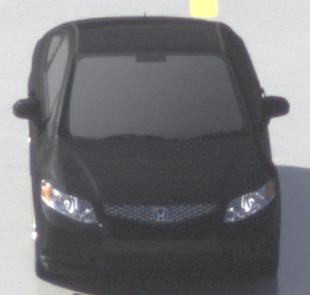
Make: Honda
Model: Civic Limousine 1.8
Detailed model: Civic (IX) Limousine
Model produced from: 2014/05
Model produced until: 2017/06
Doors: 4
Color: black
Road condition: wet road
Daytime: morning or afternoon
Contrast: high contrast